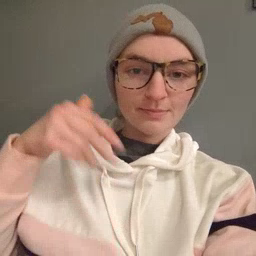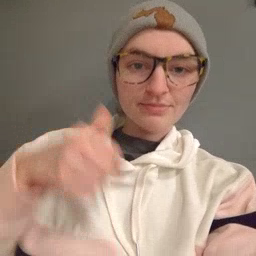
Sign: jeans